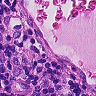
Metastatic tissue present: yes